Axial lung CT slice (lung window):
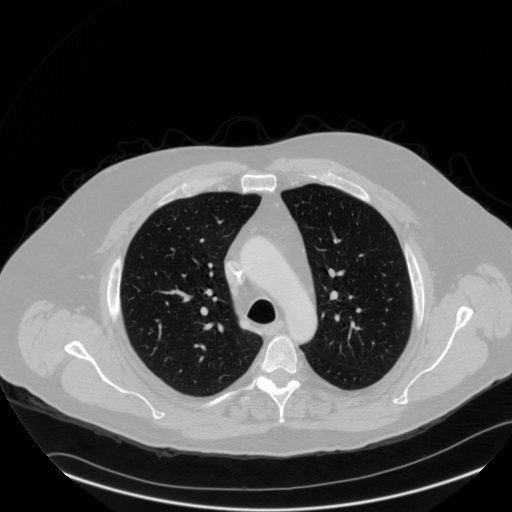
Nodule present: no